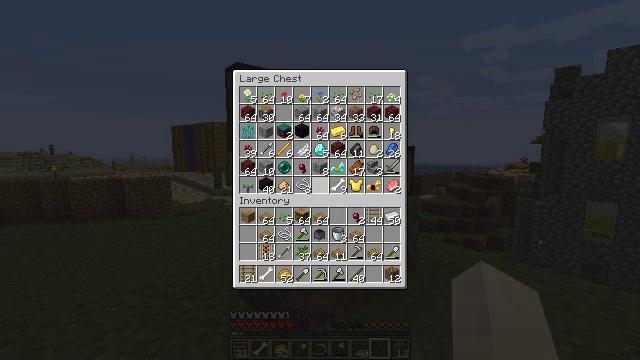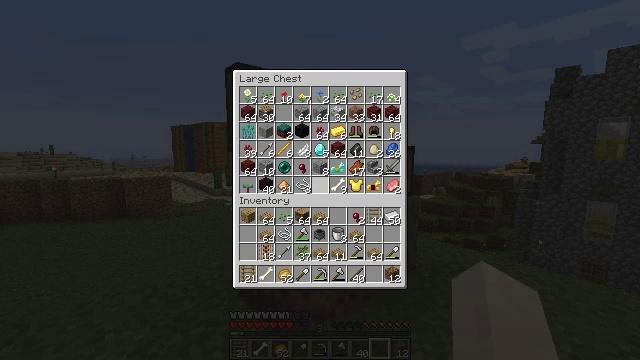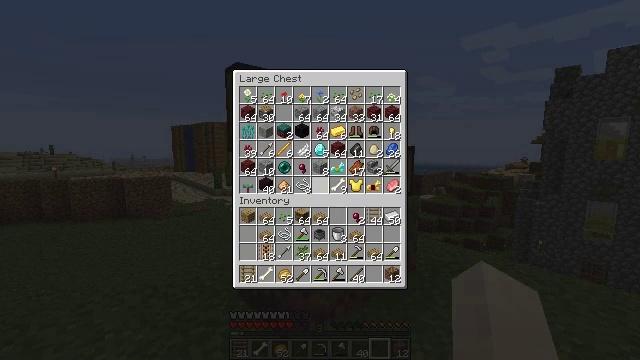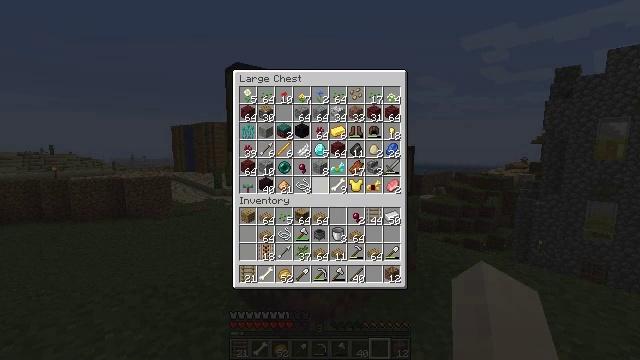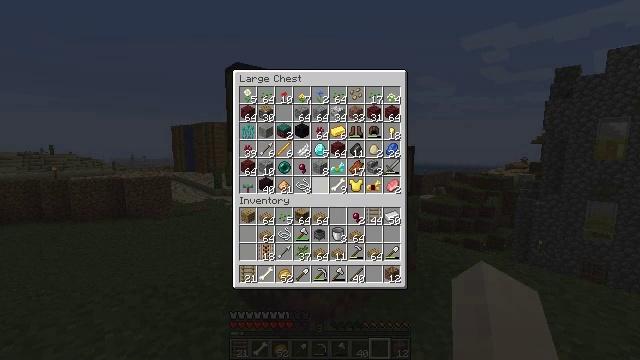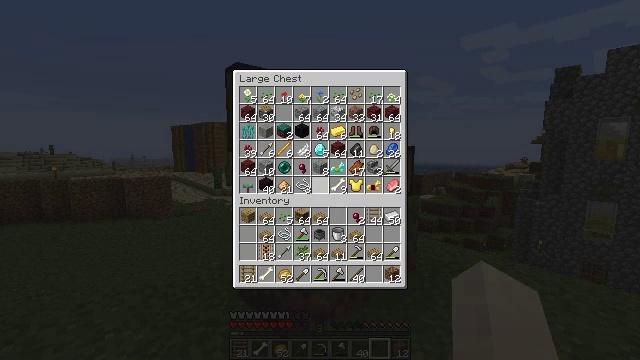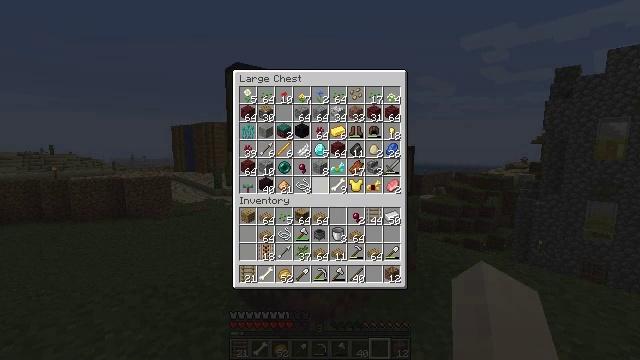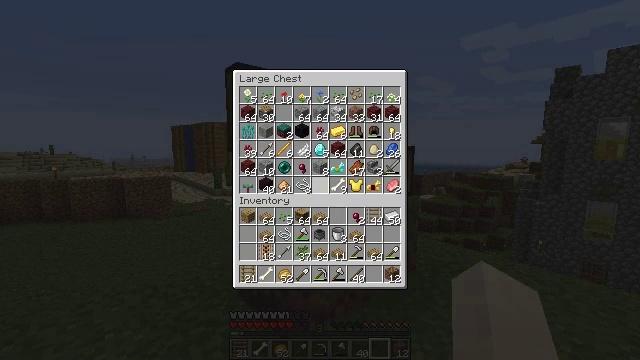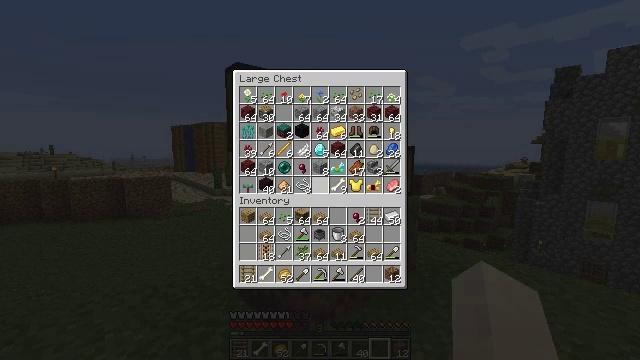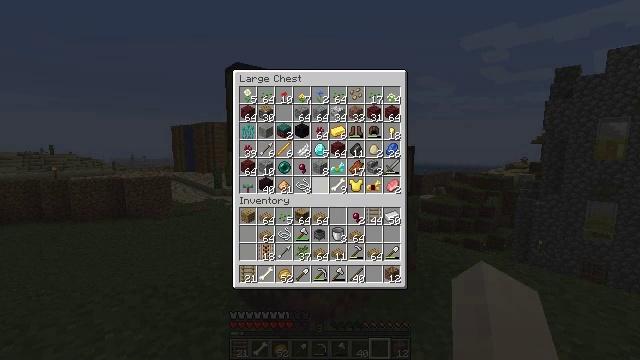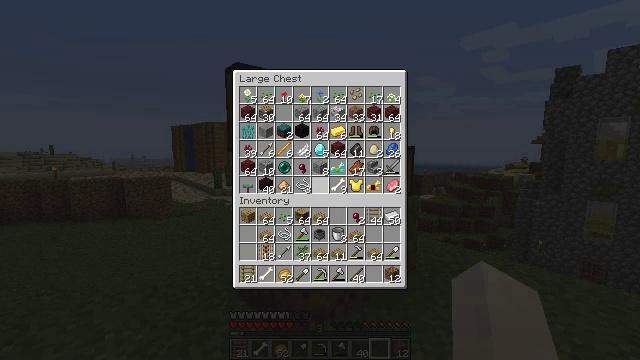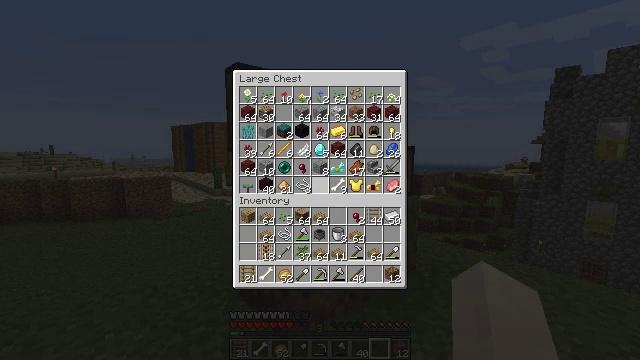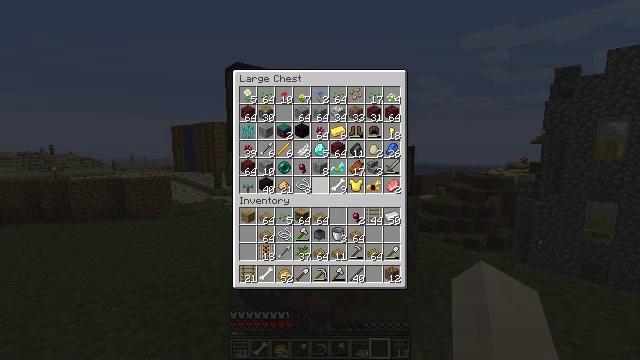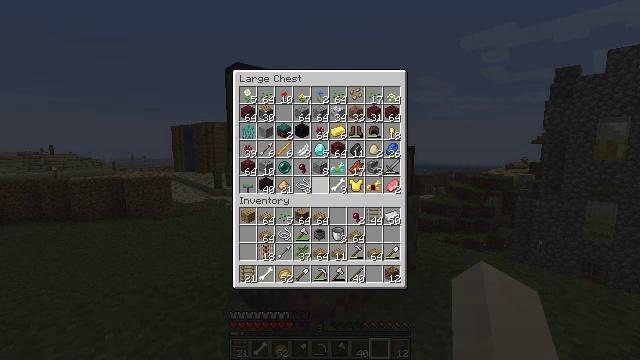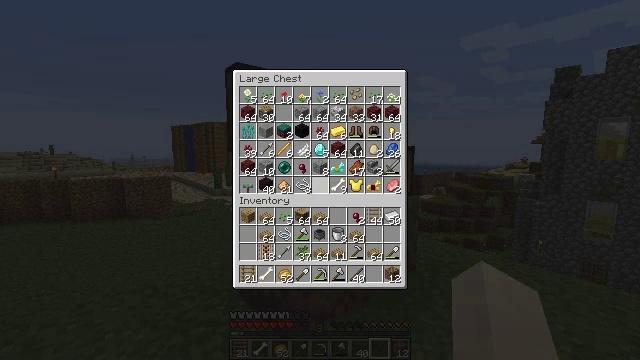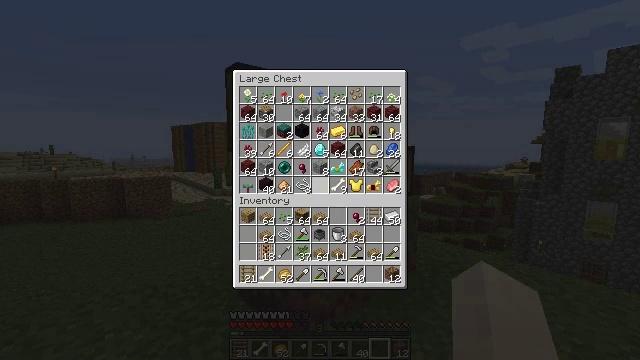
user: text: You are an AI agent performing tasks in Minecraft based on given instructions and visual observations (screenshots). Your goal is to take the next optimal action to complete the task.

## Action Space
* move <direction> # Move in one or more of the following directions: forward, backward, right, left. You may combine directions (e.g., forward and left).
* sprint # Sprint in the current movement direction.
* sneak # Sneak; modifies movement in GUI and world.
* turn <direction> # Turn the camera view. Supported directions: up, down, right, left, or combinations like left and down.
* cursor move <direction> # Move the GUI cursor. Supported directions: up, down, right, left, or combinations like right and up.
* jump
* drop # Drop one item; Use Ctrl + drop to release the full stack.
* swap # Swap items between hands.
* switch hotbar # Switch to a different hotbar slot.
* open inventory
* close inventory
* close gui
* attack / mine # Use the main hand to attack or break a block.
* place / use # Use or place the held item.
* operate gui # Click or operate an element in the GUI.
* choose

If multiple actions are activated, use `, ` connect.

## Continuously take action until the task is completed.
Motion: motion action
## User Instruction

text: Use four blocks of andesite to craft polished andesite.
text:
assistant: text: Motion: no_op
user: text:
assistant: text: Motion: no_op
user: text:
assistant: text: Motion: no_op
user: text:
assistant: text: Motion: no_op
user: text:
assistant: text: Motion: no_op
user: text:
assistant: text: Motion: no_op
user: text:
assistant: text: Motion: no_op
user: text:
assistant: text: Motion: no_op
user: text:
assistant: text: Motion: no_op
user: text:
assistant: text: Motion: no_op
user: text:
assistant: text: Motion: no_op
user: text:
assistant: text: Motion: no_op
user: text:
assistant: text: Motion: no_op
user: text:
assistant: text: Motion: no_op
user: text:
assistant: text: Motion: no_op
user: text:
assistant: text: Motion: no_op
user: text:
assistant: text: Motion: no_op
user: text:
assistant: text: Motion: no_op
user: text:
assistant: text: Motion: no_op
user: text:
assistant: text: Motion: no_op
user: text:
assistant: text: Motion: no_op
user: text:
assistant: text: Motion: no_op
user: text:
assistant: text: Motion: no_op
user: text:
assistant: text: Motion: no_op
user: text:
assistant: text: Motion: no_op
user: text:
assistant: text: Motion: no_op
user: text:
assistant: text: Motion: no_op
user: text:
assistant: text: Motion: no_op
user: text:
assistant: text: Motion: no_op
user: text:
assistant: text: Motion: no_op